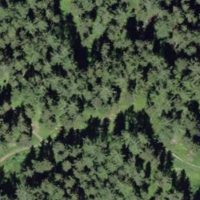
EUNIS habitat code: 43
Species observed at this site:
Vaccinium vitis-idaea